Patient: sex M, age 52
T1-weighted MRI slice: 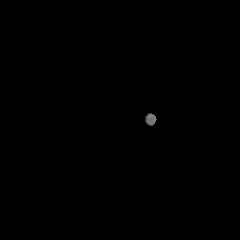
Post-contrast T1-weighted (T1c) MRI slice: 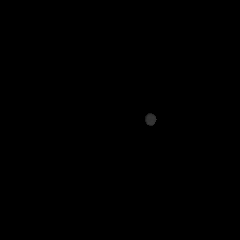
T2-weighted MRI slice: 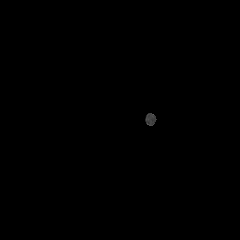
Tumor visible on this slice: no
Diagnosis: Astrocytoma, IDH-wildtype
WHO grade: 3